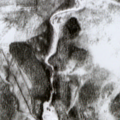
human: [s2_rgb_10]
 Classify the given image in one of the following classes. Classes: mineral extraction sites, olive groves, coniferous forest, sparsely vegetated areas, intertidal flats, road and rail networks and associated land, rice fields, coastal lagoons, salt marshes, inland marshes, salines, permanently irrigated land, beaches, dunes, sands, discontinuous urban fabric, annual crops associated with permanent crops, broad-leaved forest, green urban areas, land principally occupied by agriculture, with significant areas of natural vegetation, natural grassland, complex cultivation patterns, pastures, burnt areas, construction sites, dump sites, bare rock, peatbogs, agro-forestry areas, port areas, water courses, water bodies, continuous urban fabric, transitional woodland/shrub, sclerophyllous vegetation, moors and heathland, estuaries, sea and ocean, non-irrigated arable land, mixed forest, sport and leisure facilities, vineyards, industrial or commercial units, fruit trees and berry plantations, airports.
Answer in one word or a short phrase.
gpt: coniferous forest, transitional woodland/shrub, peatbogs